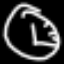
Label: clock